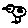
Label: bird